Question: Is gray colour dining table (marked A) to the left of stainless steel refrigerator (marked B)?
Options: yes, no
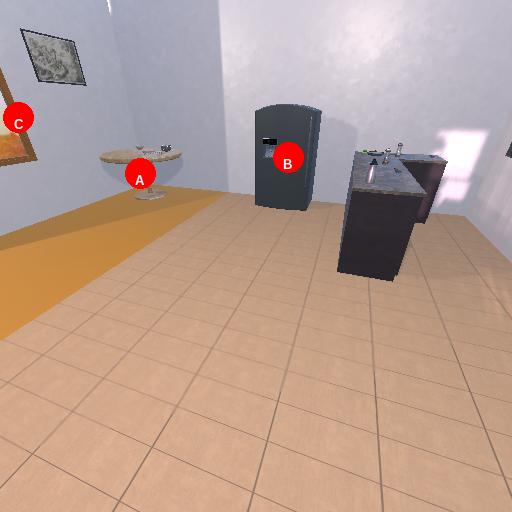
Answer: yes